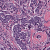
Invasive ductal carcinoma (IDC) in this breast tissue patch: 1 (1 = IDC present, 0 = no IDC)